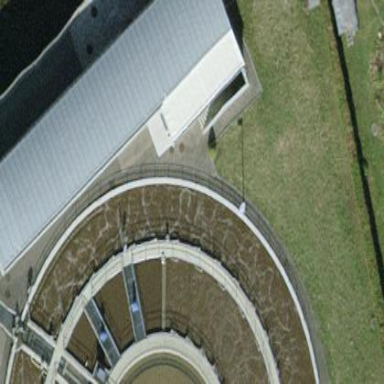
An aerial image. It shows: View of wastewater plant.